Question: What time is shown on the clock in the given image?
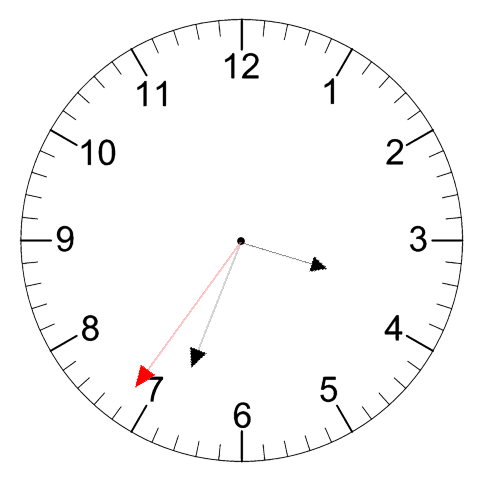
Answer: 03:33:36